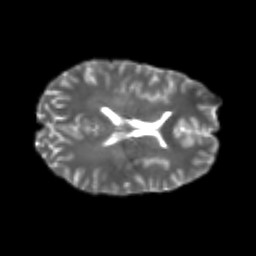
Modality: T2w
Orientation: axial
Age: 24
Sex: female
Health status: healthy
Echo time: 0.074 s